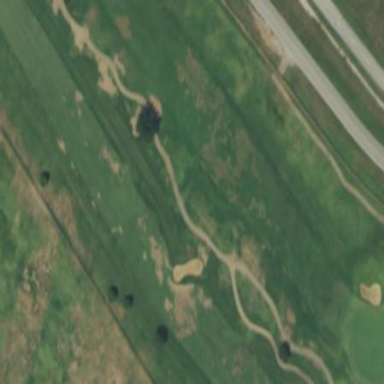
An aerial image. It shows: Grassy area designated as golf fairway.